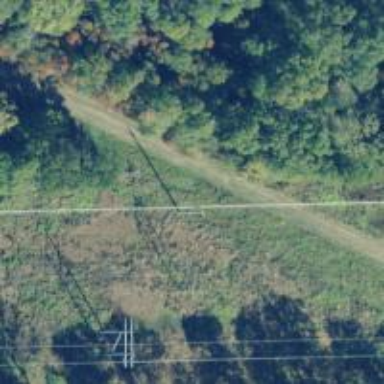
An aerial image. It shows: Power pole.